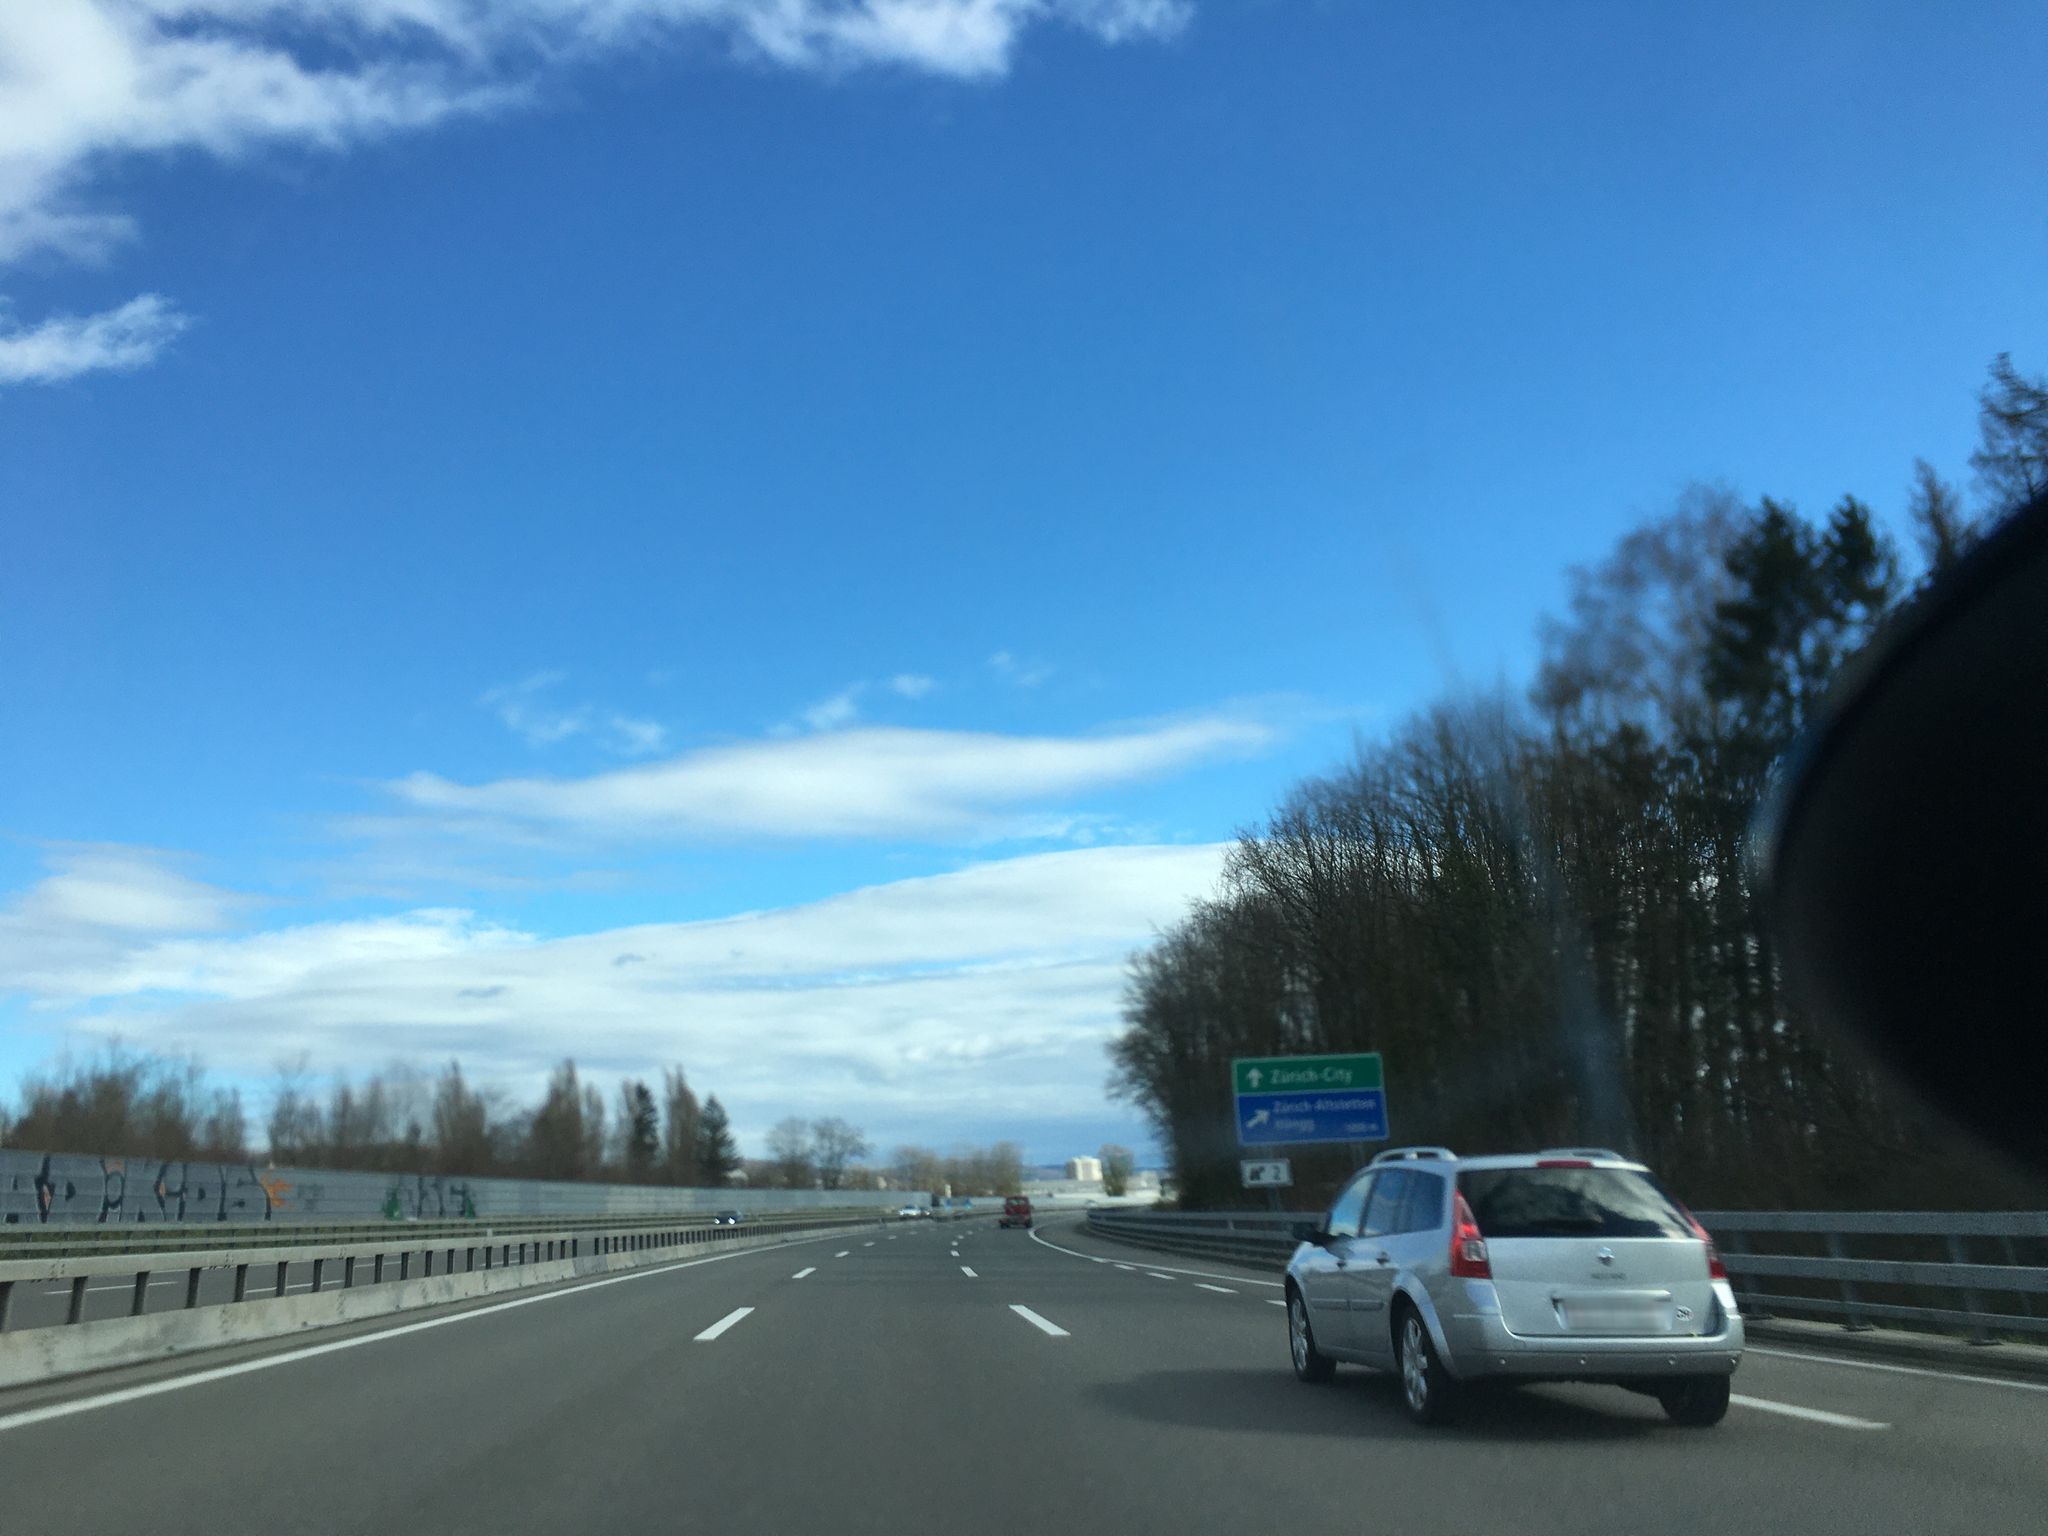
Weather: snowy
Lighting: day
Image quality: good
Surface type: driving surface
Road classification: motorway
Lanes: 3, 4
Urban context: urban centre
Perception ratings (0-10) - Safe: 2.26, Lively: 2.91, Beautiful: 2.07, Boring: 5.91, Depressing: 2.04, Wealthy: 4.41